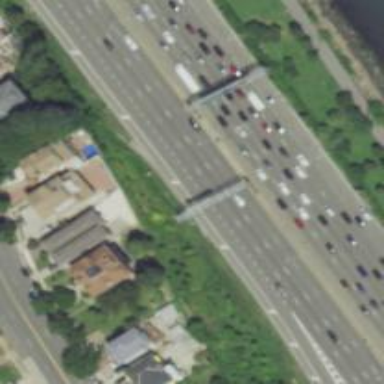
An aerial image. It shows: Motorway junction.